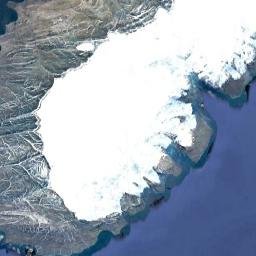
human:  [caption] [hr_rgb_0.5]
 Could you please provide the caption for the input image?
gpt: The snowberg is next to the sea .

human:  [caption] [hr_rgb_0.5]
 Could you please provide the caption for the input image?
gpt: The snow berg is next to the water .

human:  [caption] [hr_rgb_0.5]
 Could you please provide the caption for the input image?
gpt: A large mountain covered in snow is surrounded by blue water .

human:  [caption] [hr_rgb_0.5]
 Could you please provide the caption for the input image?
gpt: The snowberg is covered with snow .

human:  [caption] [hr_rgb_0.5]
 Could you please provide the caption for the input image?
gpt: There are much snow on the snowberg with blue water around .